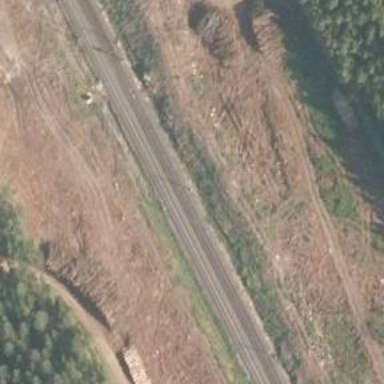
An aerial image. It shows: Railway with continuous electrified contact line.